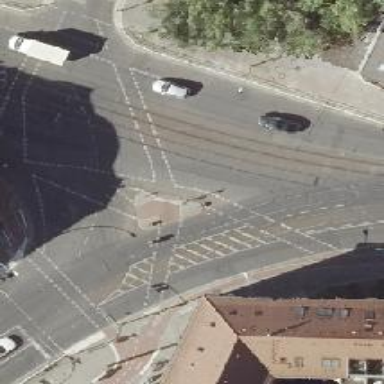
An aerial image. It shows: Tram crossing on the railway.